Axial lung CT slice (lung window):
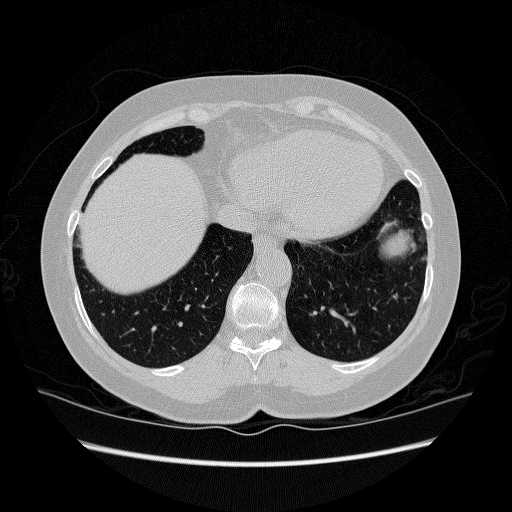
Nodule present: no